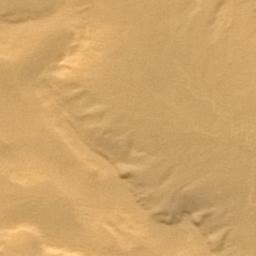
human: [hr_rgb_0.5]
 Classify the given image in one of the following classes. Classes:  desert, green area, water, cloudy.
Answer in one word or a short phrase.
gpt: desert